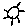
Label: sun